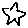
Label: star